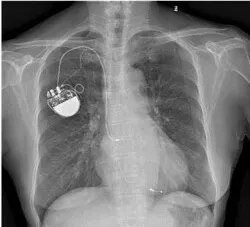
Chest X-ray images from December 2019. Showing both leads were intact.
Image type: radiology (x_ray)